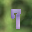
Label: 7